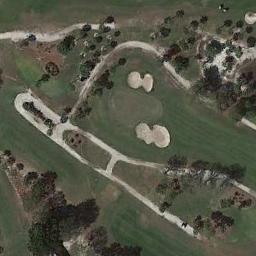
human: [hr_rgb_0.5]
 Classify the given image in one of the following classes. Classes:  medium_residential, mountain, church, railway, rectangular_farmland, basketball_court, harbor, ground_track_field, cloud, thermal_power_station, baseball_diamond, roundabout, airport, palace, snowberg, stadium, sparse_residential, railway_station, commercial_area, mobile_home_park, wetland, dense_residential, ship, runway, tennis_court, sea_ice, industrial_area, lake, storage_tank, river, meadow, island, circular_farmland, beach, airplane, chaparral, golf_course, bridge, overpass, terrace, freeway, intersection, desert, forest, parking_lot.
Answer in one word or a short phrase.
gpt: golf_course